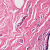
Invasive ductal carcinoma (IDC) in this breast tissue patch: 0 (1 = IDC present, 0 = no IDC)